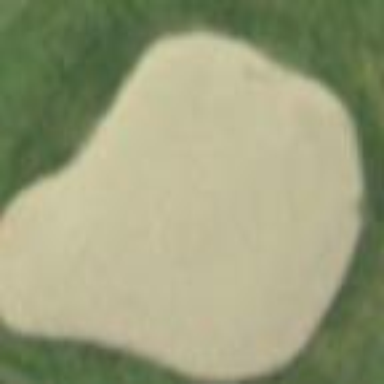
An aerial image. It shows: Sand bunker on golf course.